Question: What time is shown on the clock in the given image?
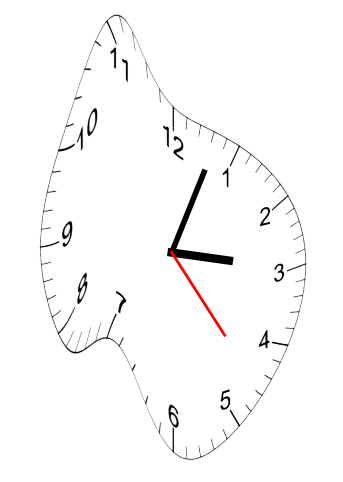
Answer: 03:03:23